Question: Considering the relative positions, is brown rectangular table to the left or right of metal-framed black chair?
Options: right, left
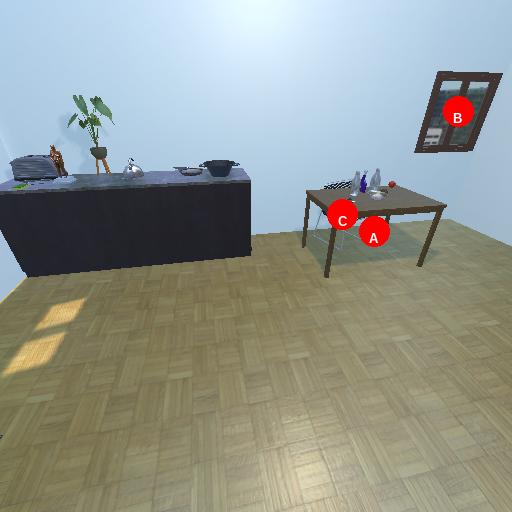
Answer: right